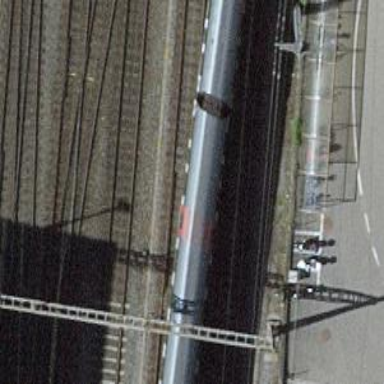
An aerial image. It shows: Railway siding with one electrified track and contact line for powering the train.